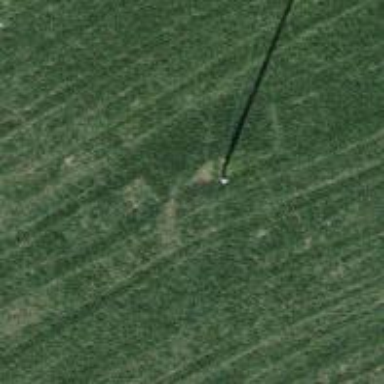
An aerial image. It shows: Power pole.